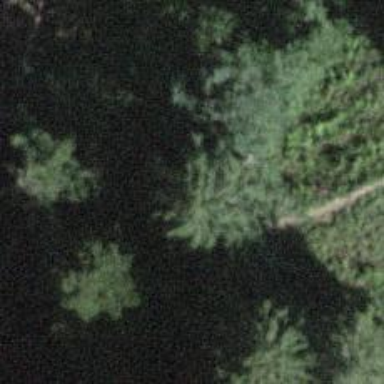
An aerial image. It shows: Path.